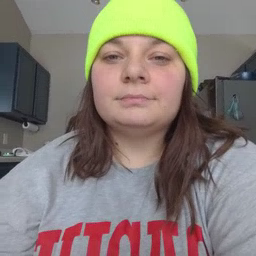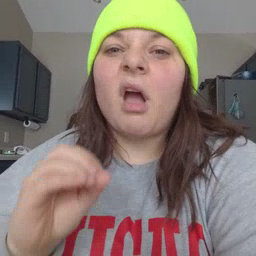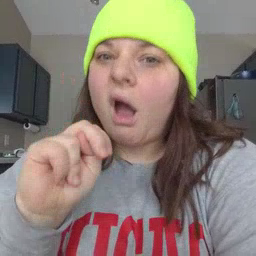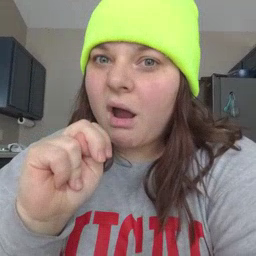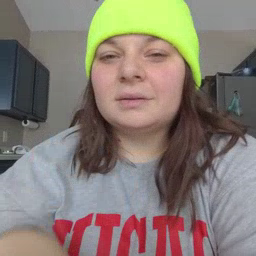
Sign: on